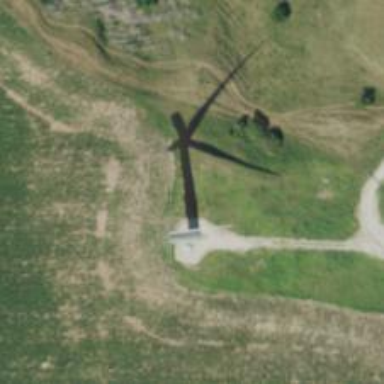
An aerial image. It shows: Wind generator using wind turbines of horizontal axis.